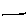
Label: line